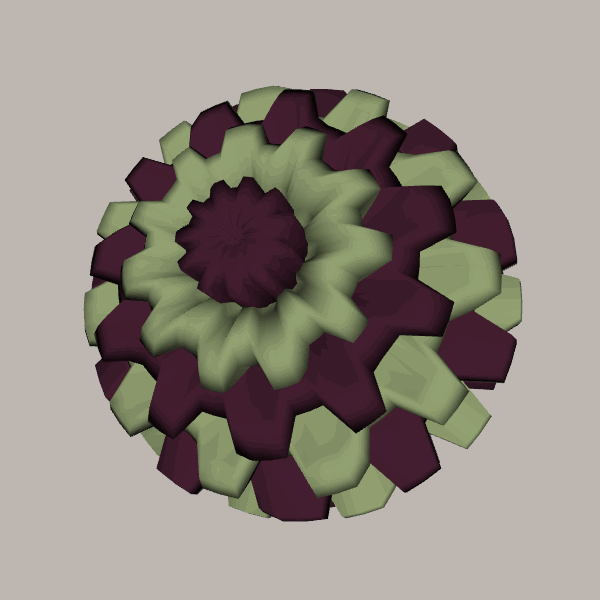
Background: light